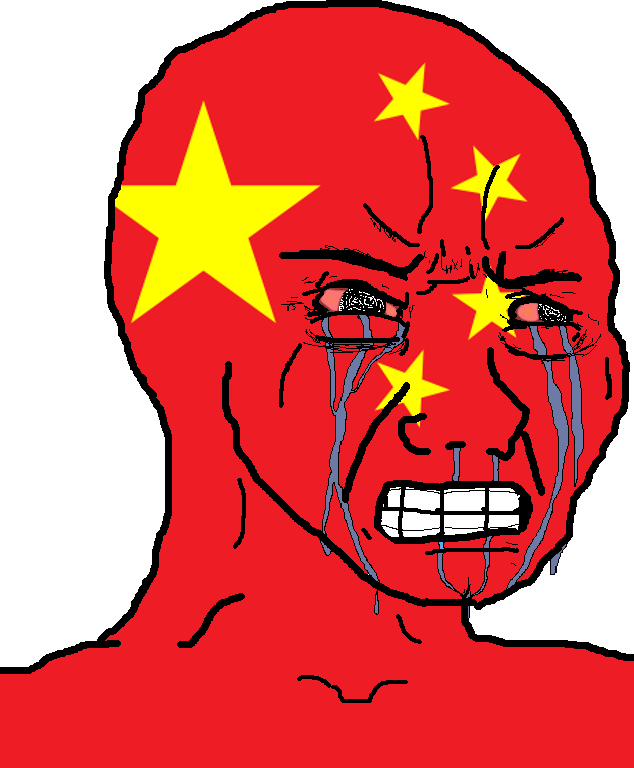
Label: 5_Crying_Wojak